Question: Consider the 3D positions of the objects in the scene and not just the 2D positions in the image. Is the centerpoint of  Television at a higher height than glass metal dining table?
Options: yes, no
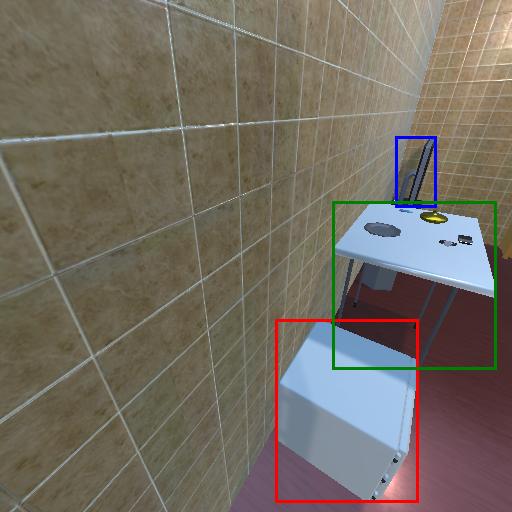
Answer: yes